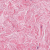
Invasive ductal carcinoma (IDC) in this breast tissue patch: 0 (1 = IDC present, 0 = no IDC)